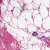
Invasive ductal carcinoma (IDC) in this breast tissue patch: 0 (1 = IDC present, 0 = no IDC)